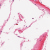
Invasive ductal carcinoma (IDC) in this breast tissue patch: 0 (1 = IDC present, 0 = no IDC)